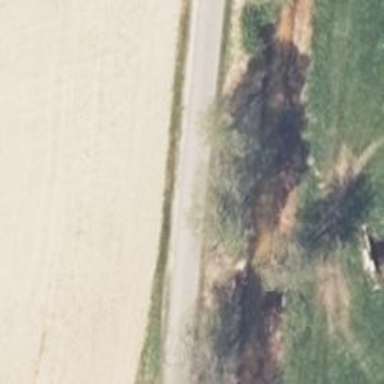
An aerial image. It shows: Row of trees in natural setting.